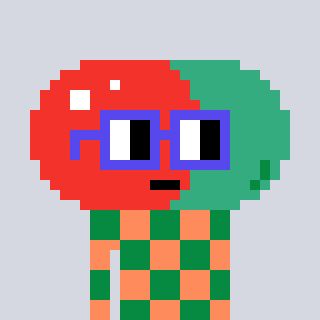
a pixel art character with square blue glasses, a pill-shaped head and a peachy-colored body on a cool background